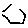
Label: hexagon